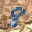
Label: 8